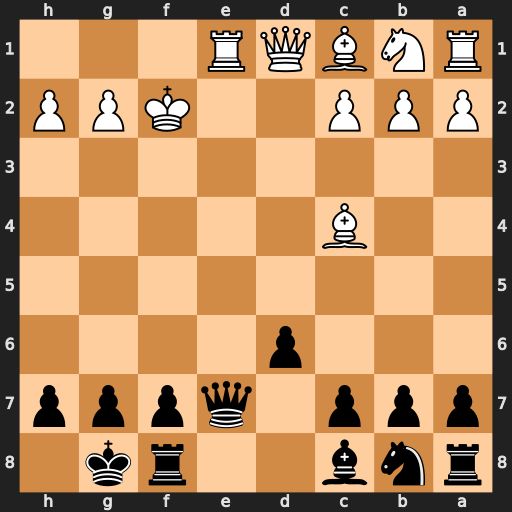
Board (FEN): rnb2rk1/ppp1qppp/3p4/8/2B5/8/PPP2KPP/RNBQR3
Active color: b
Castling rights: -
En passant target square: -
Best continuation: Qh4+ Kg1 Qxc4